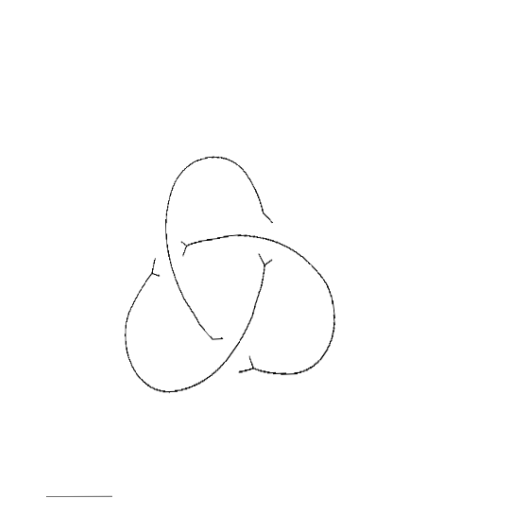
Crossing number: 3